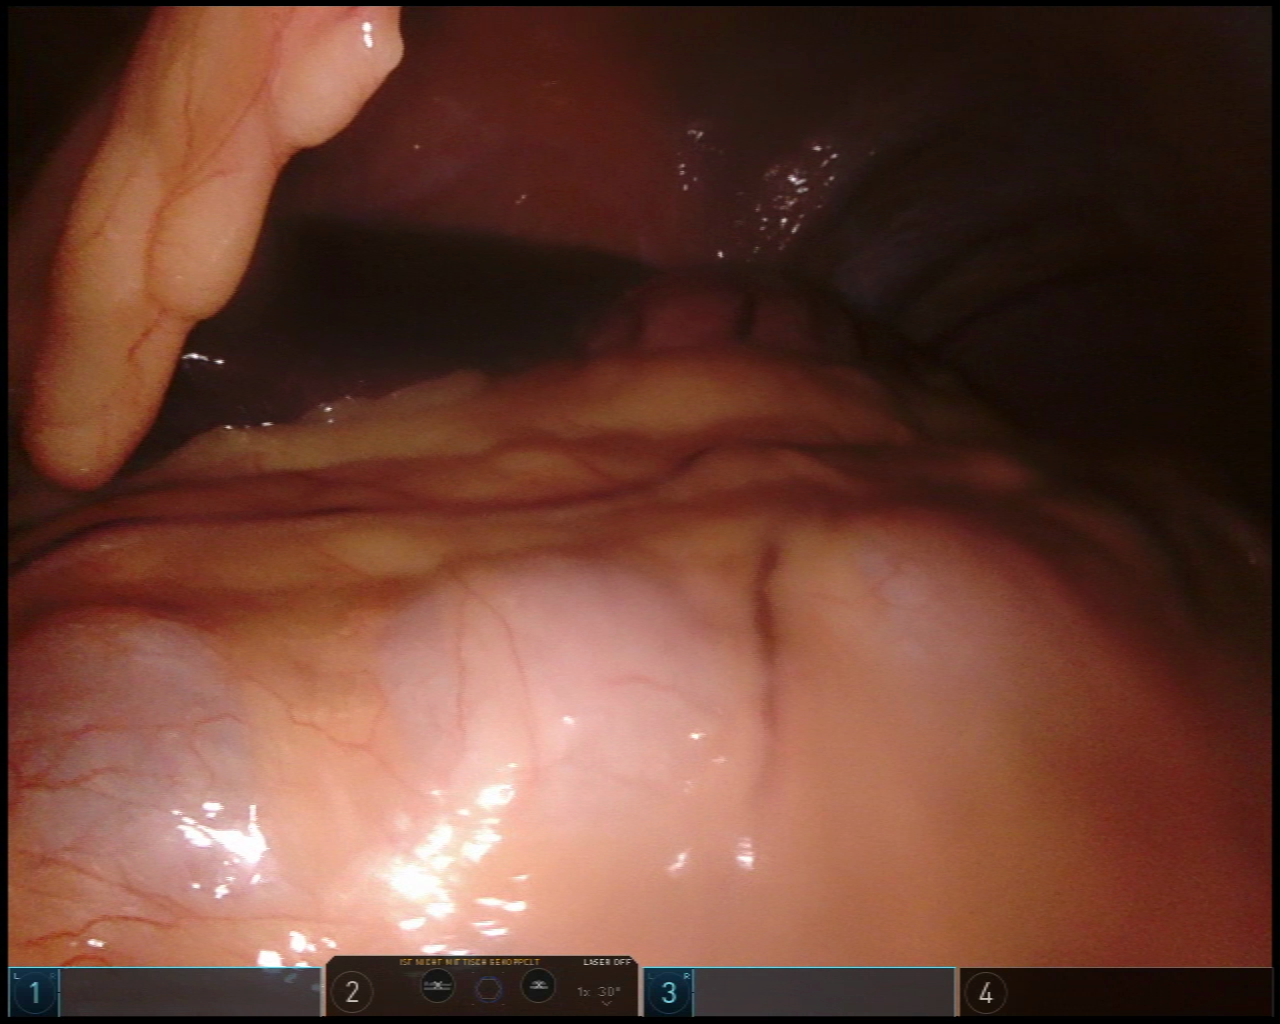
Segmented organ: stomach
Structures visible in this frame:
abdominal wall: yes
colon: yes
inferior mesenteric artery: no
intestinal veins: no
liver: yes
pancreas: no
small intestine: no
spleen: no
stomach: yes
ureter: no
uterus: no
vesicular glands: no